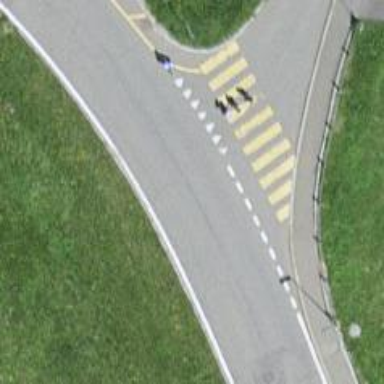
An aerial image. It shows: Zebra crossing on the road.